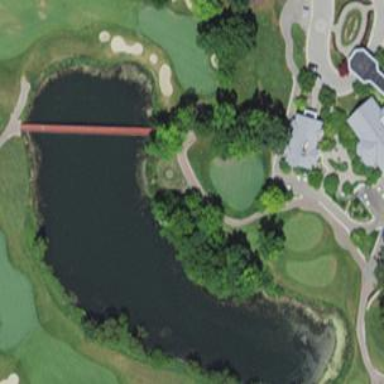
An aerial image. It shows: Scenic view of water hazard on golf course. The natural water feature adds beauty to the landscape.